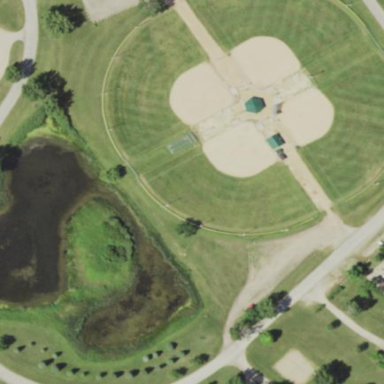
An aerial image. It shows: Baseball pitch for leisure land activities.